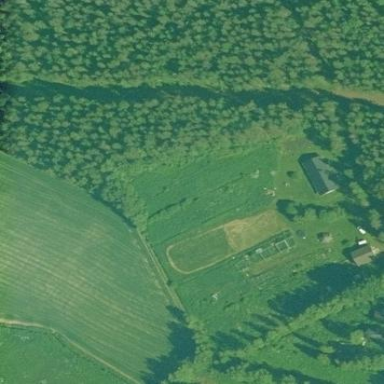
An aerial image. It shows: Farmyard area.